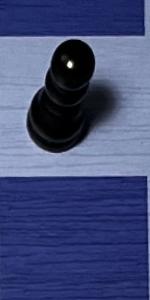
Label: Empty